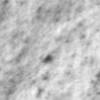
Label: no_change